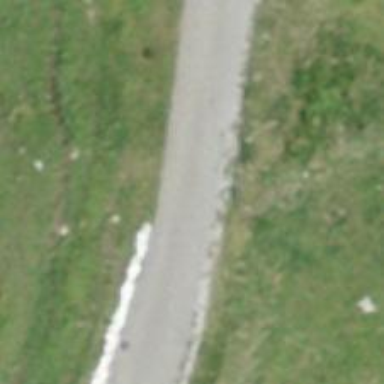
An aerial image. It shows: Unclassified road with grade 1 track type.